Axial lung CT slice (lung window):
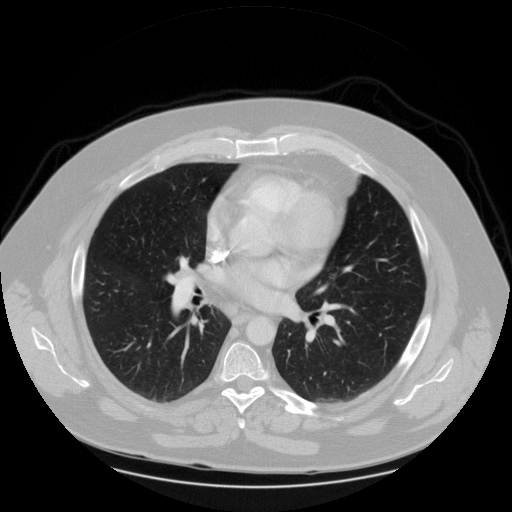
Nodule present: no